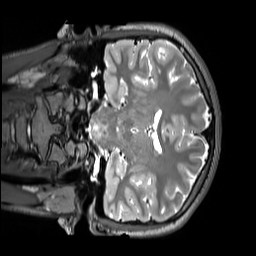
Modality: T2w
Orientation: coronal
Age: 14
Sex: female
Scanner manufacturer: siemens
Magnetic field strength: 3 T
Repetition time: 3.2 s
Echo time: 0.408 s